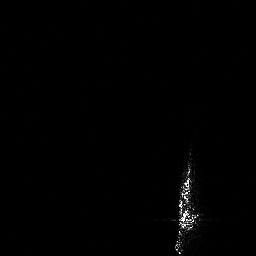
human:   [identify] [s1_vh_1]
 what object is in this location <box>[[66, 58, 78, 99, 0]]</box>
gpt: <ref>1 large ship at the bottom right</ref>